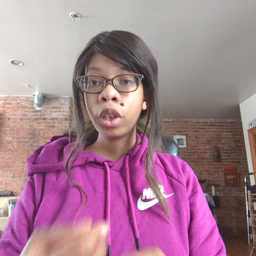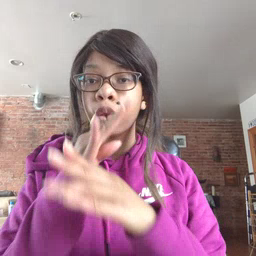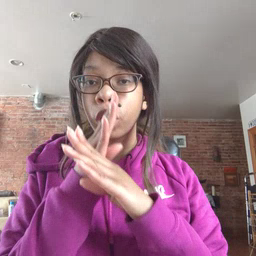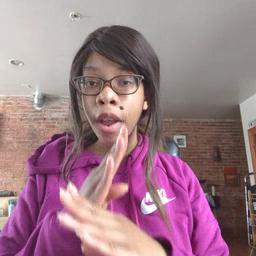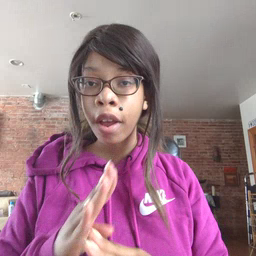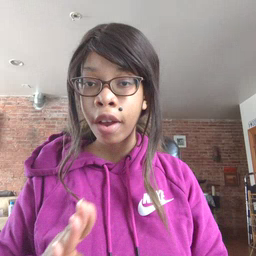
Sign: quiet